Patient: sex M, age 22
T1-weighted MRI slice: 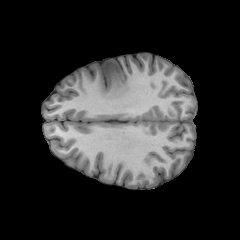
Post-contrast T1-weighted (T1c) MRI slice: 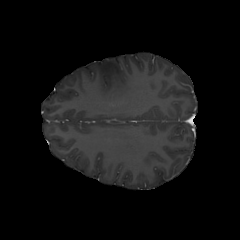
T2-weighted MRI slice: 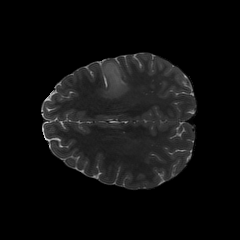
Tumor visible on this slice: yes
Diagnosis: Astrocytoma, IDH-mutant
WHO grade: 2